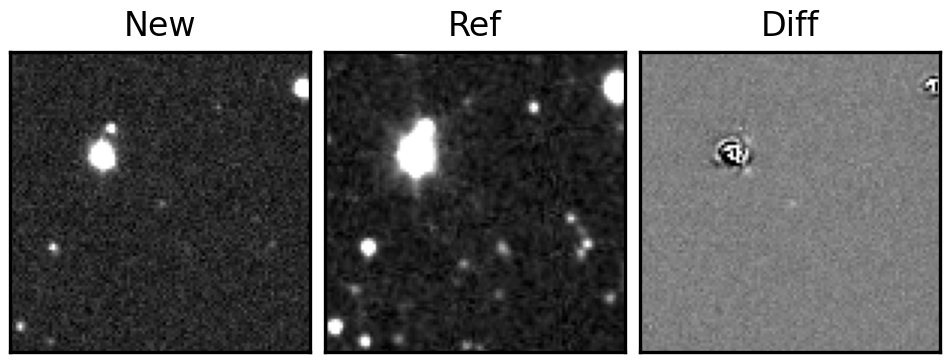
Label: real